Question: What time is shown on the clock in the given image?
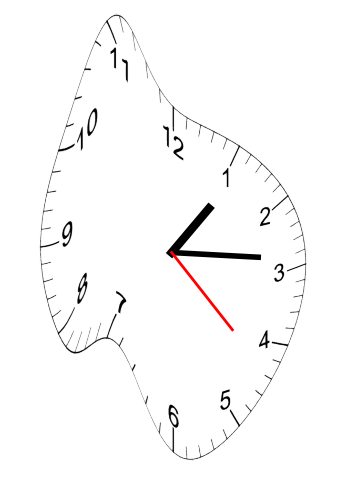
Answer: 01:14:22